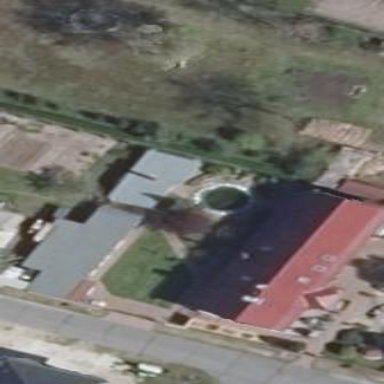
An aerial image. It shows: Building with gabled roof. The roof orientation is along the building.